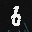
Label: 6